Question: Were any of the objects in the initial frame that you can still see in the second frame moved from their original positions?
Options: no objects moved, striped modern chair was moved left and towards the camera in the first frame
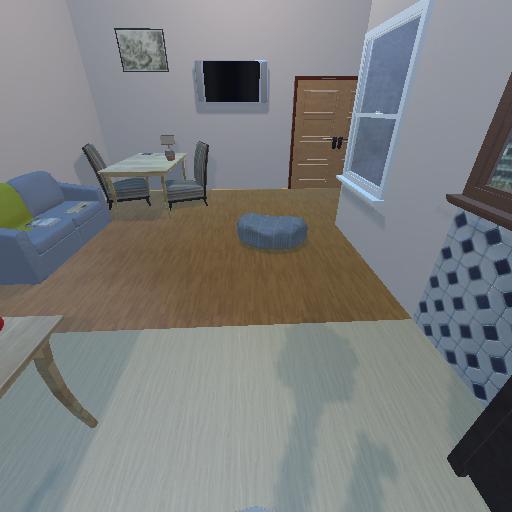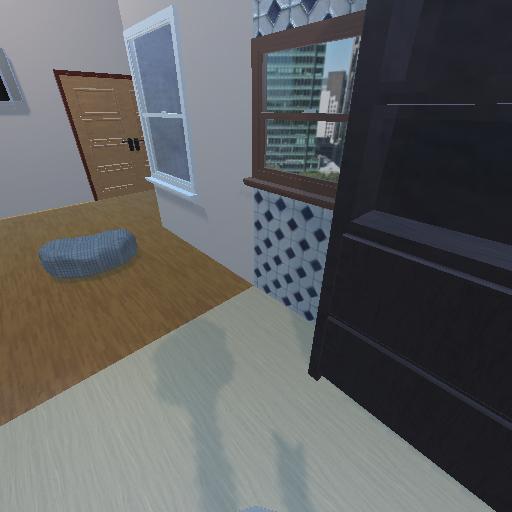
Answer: no objects moved